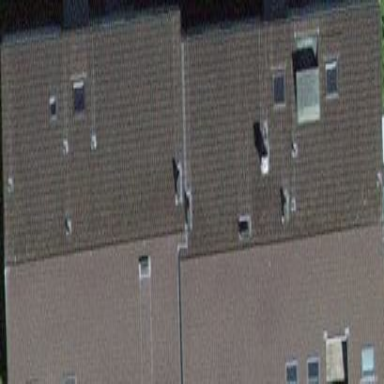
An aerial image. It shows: Apartment building with gabled roof made of roof tiles.